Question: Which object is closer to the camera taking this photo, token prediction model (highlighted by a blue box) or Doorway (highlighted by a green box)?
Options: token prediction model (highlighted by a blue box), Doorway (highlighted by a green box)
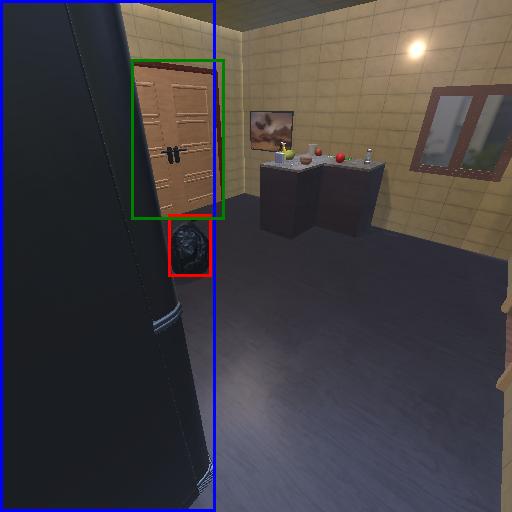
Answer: token prediction model (highlighted by a blue box)